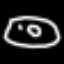
Label: donut